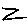
Label: zigzag